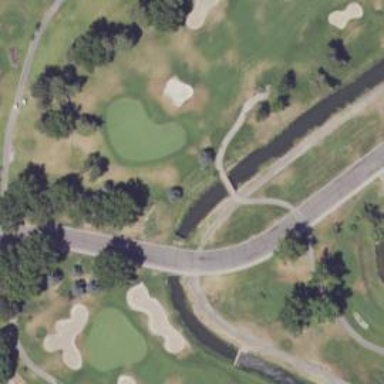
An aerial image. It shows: Golf cartpath that is also road path.